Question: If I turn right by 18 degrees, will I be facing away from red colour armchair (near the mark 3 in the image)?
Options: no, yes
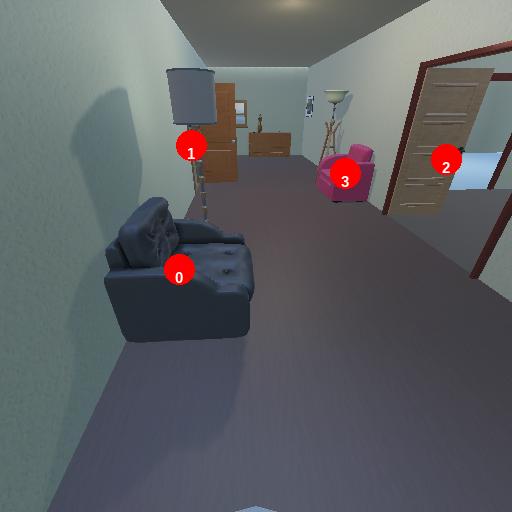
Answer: no